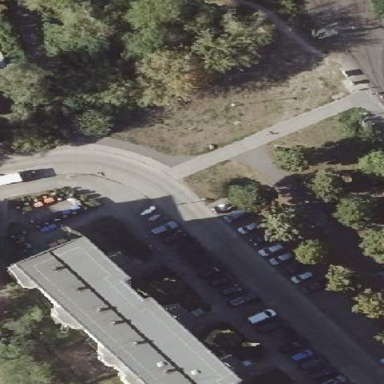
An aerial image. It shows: Street side parking area.